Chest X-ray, PA view. Patient: 34 years old, sex F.
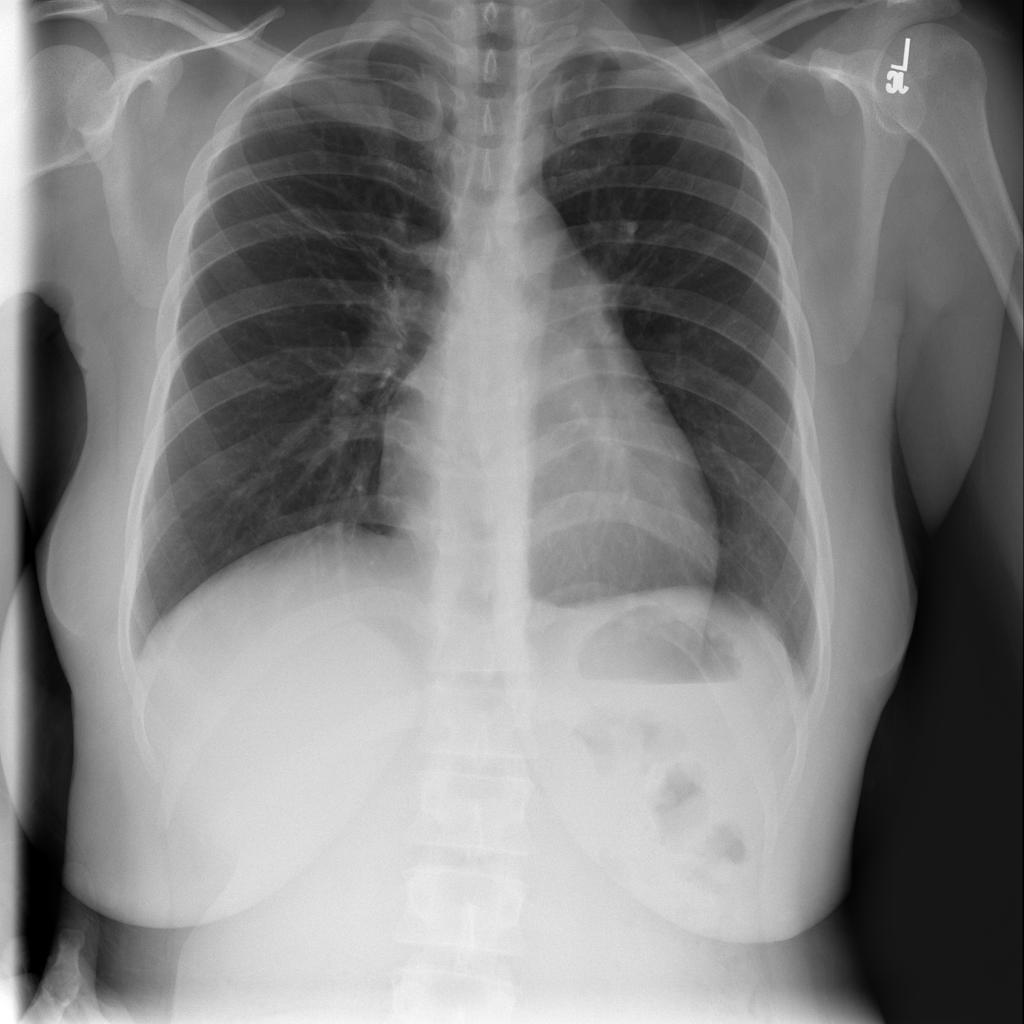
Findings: Atelectasis